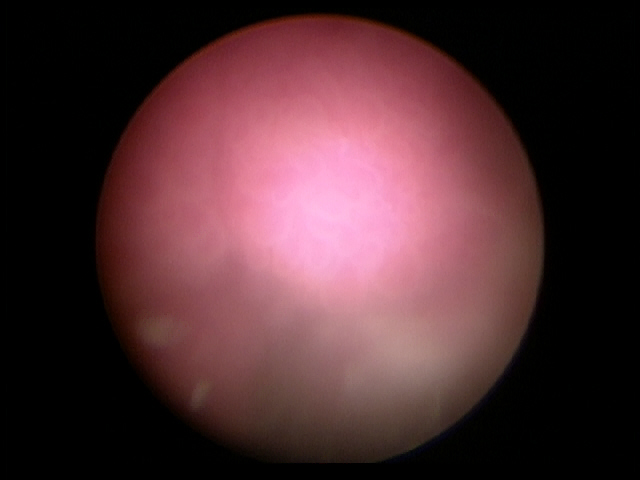
Modality: WLC
Class: Malignant
Subclass: HighGradePapillary
Lesion: Multifocal
Multifocal: 2 to 7
Stage: T1
Morphology: Papillary
Bladder cancer association: Yes